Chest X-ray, PA view. Patient: 42 years old, sex F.
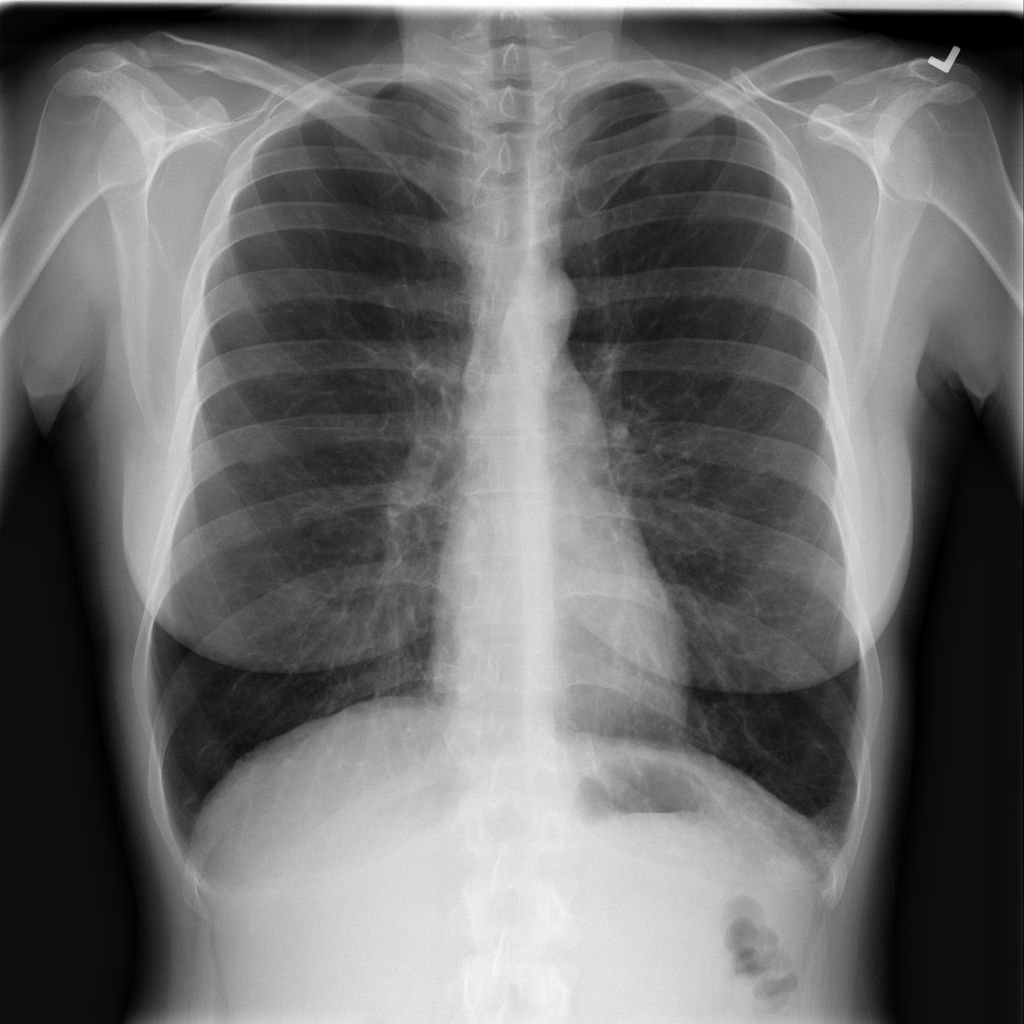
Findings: No Finding